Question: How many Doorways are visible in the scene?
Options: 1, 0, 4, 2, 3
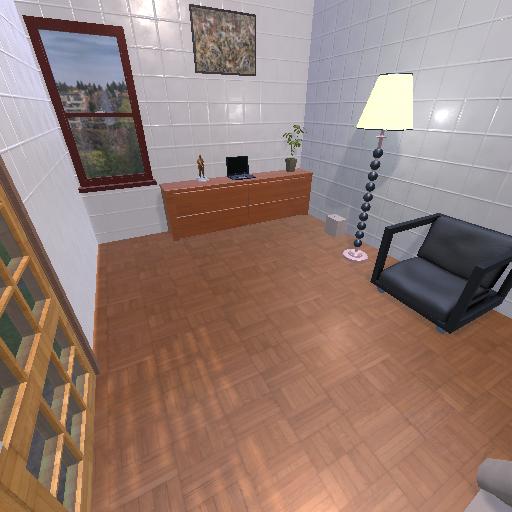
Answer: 1